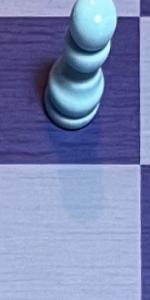
Label: Empty